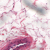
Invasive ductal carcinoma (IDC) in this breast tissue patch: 0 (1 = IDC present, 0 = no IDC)